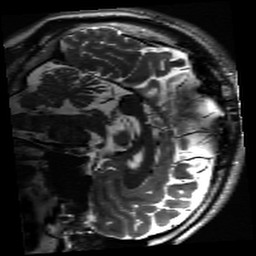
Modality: inplaneT2
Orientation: sagittal